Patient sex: M
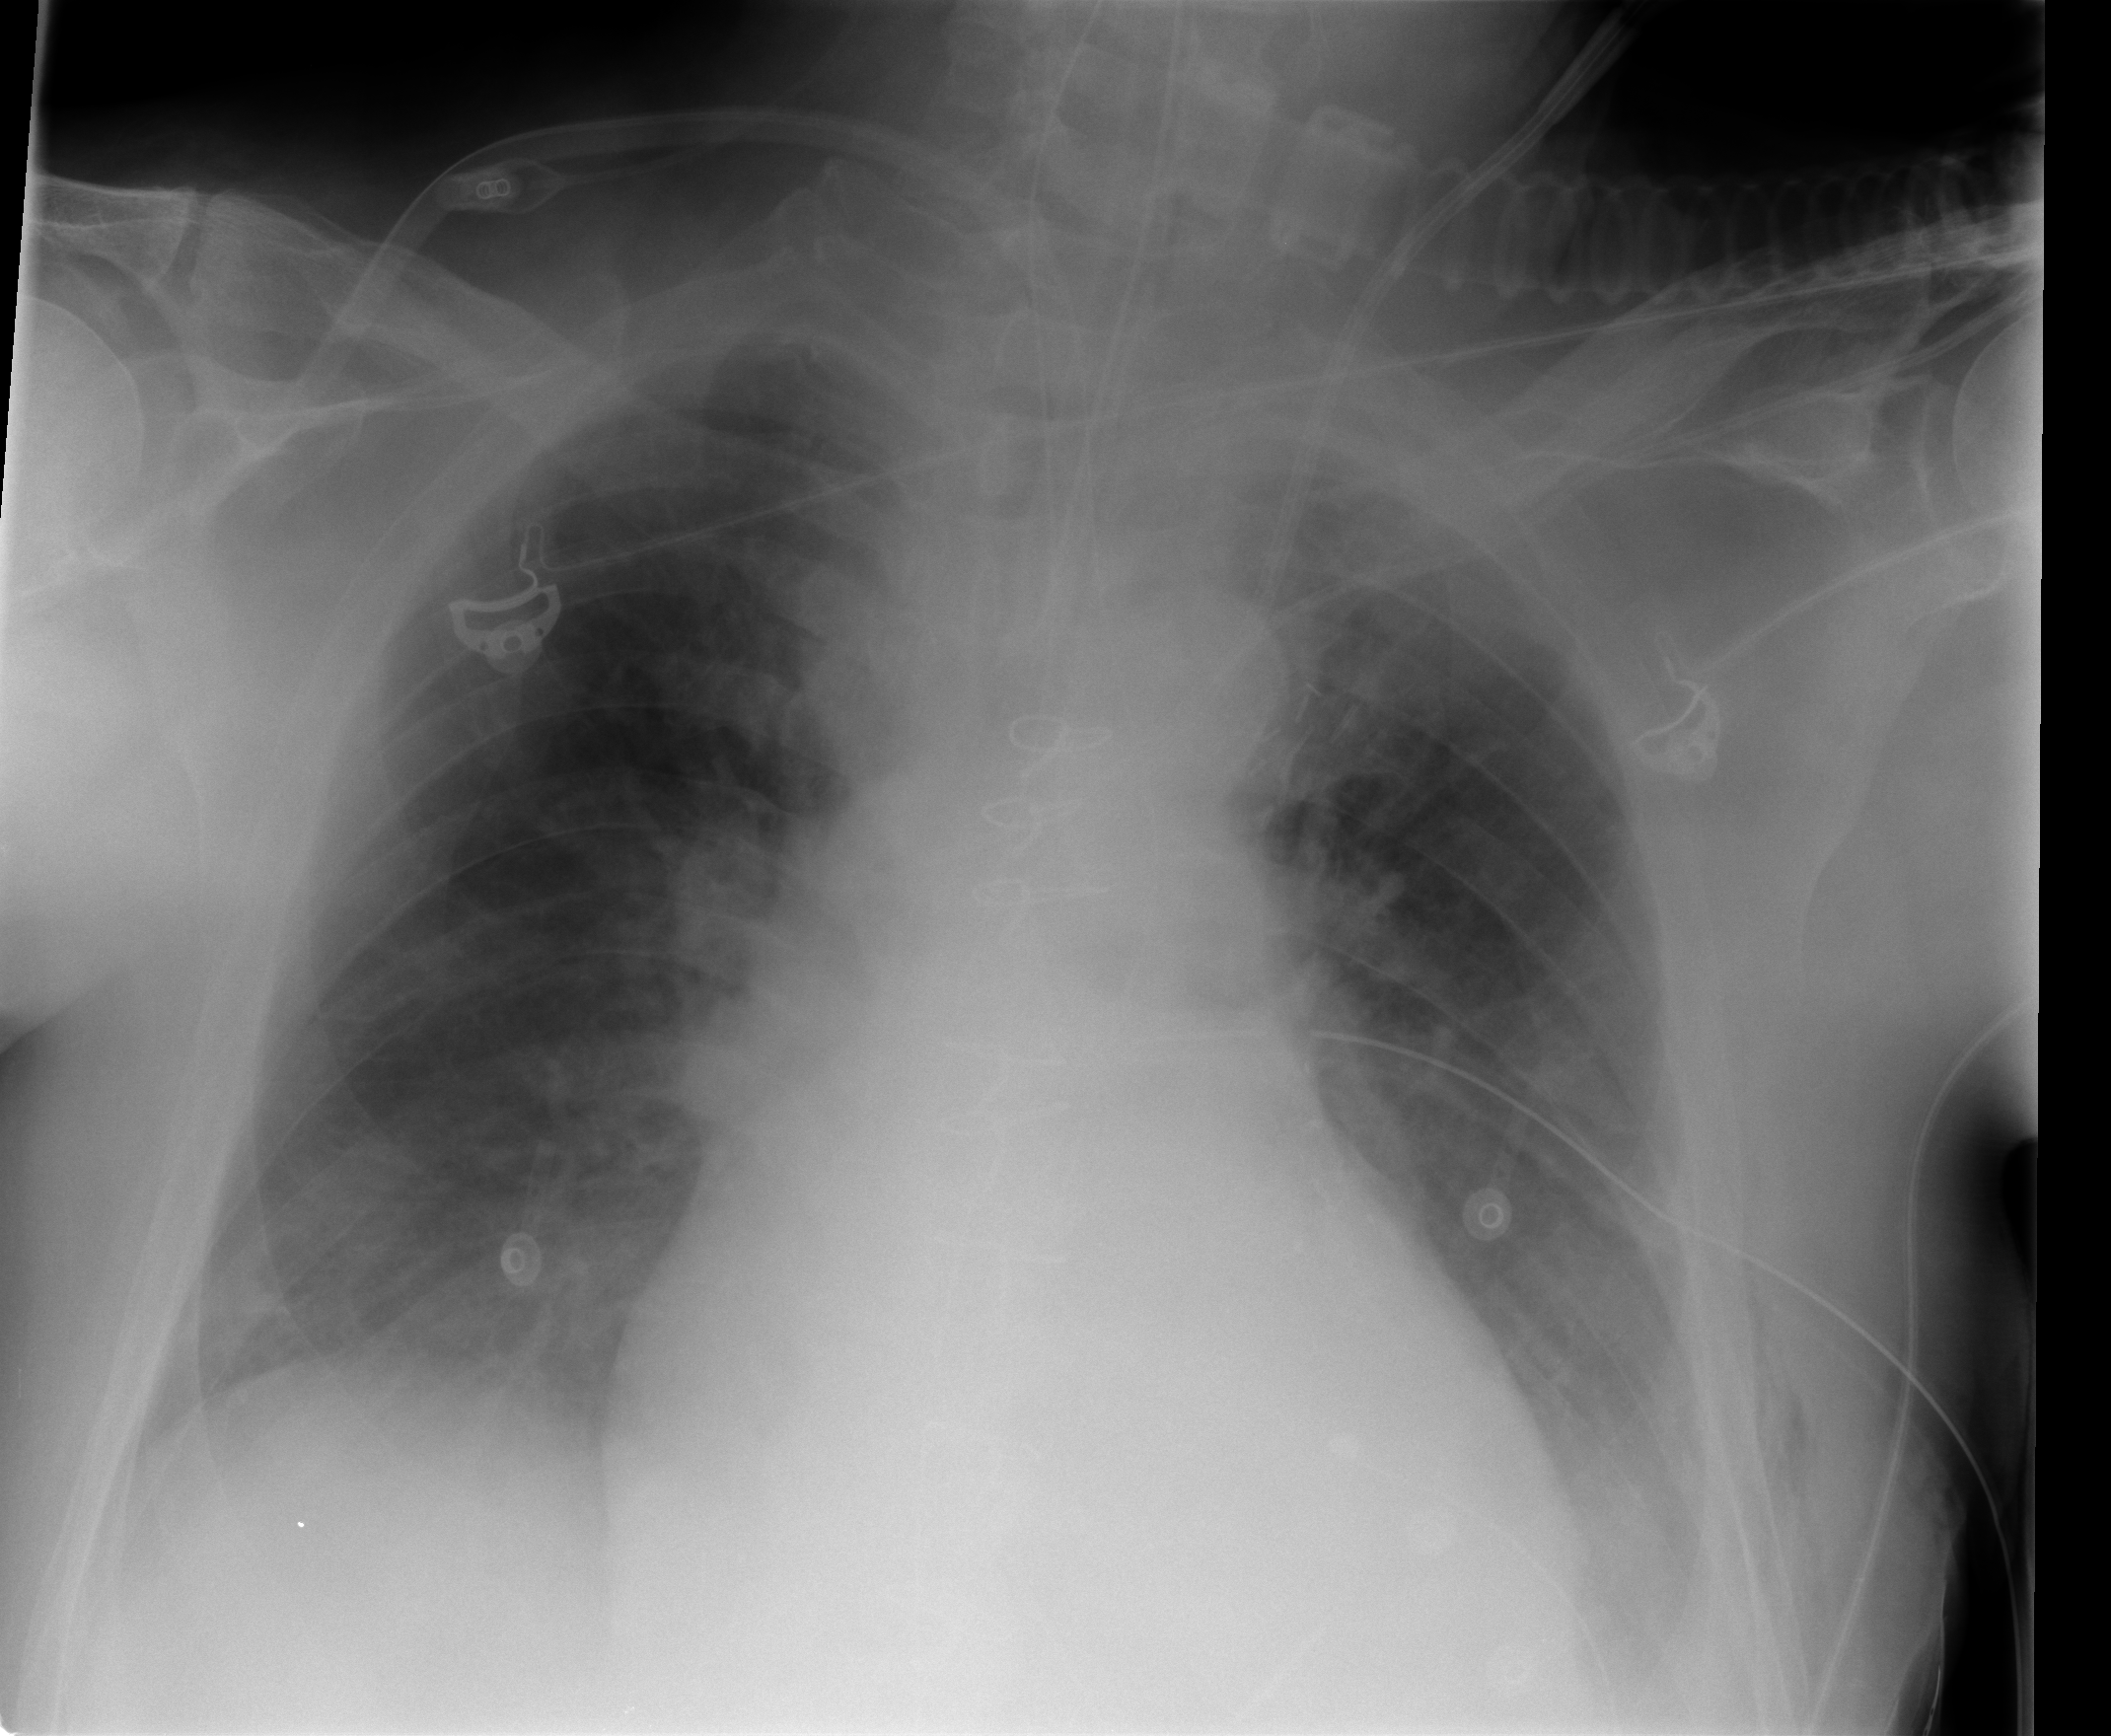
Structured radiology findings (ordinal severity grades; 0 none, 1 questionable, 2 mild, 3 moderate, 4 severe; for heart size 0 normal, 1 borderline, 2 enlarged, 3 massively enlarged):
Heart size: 2
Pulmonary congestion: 3
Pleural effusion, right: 0
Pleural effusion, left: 1
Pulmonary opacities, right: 0
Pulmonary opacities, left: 0
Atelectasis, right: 2
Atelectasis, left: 2